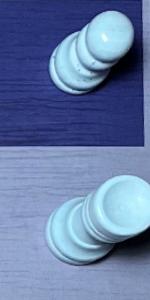
Label: Rook_White